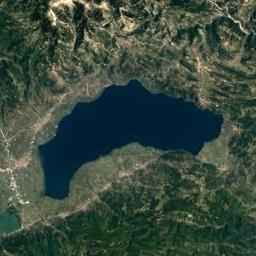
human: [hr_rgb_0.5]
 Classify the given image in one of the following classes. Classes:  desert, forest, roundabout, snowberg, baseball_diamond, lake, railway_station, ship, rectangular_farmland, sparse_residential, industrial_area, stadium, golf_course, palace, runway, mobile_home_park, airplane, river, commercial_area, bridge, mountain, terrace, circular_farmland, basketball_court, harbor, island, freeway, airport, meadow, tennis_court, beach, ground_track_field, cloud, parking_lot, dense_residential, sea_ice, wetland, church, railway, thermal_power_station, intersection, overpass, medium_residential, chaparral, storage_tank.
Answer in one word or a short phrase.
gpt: lake